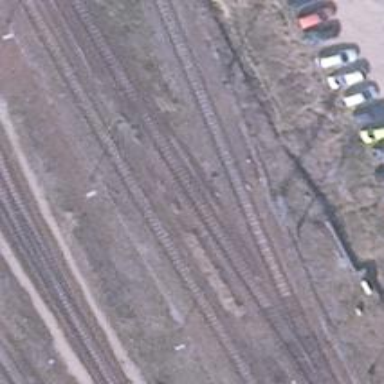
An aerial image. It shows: Railway signal.